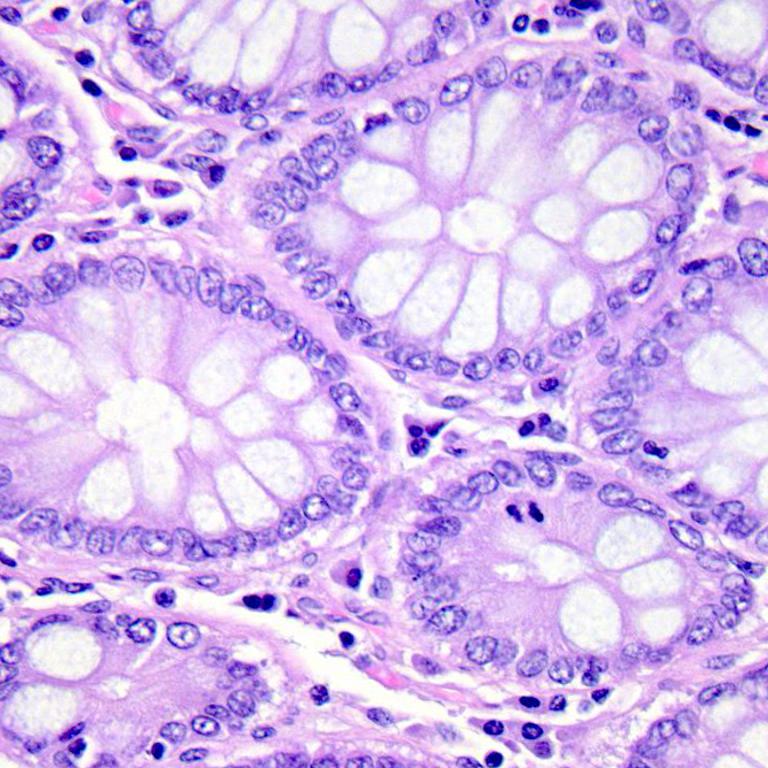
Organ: colon
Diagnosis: benign